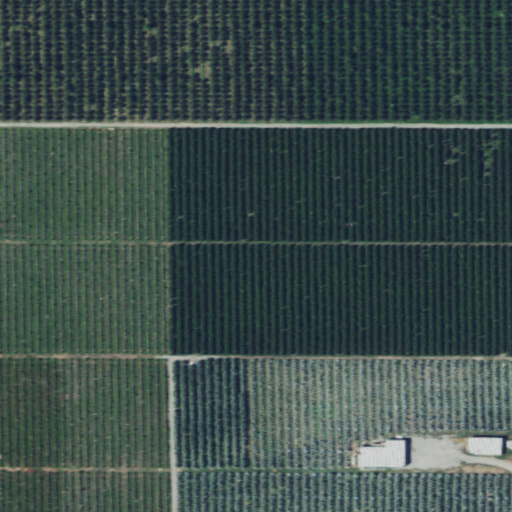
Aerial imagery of plain(s) in Washington named Brewster Flat containing cultivated crops and medium intensity development